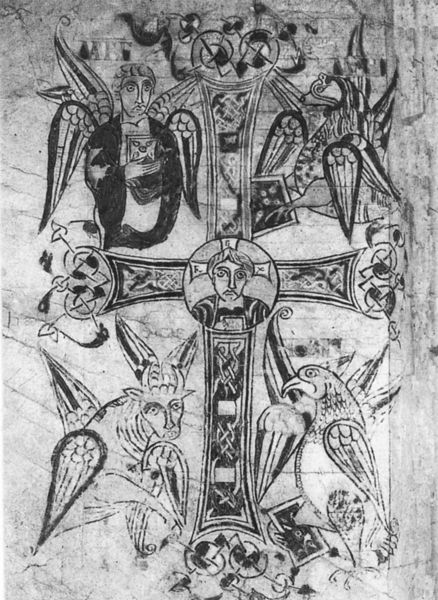
Titel: Großes Karolingisches Evangeliar; Altfrid-Evangeliar
Institution: Essen, Domschatz
Schlagwörter: adler, flügel, vogel, symbol, zeichnung, bibel, johannes, mensch, engel, buch, kreuz, seite, christus, jesus, fabelwesen, stier, drache, christ, buchmalerei, evangelist, evangelium, adlr, jesus#, keltenzöpfe, nmbus